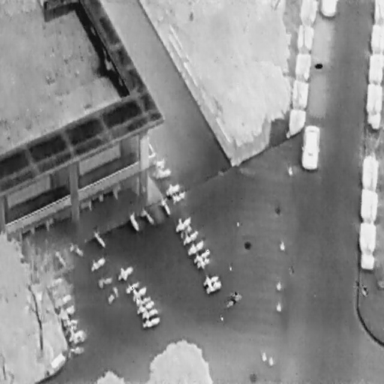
There is a Person in the infrared image.